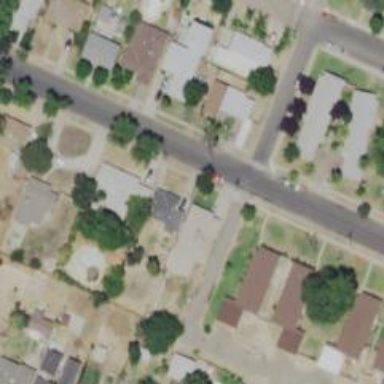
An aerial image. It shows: Alleyway designated as service road.